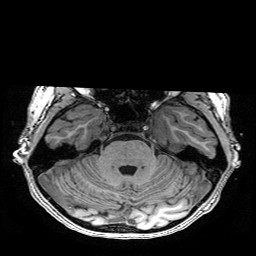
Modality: T1w
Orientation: coronal
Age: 18
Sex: female
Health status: healthy